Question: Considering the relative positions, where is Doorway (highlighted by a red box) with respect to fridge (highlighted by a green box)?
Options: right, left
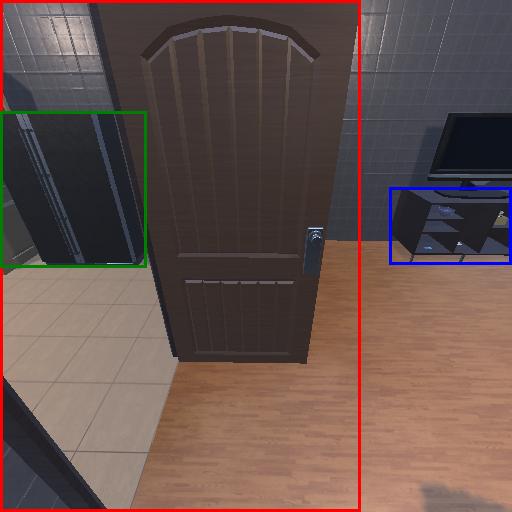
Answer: right